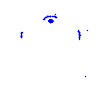
Particle: kaon